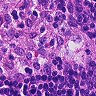
Metastatic tissue present: no